Field crop: maize
Growth stage: 2
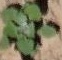
Species: chenopodium